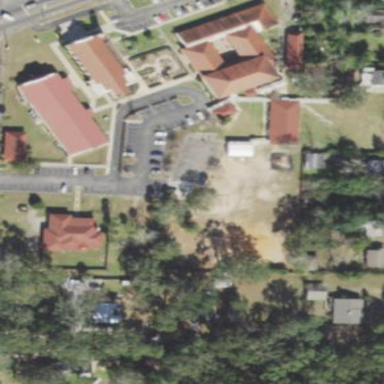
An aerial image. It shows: School.